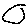
Label: moon